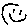
Label: smiley face